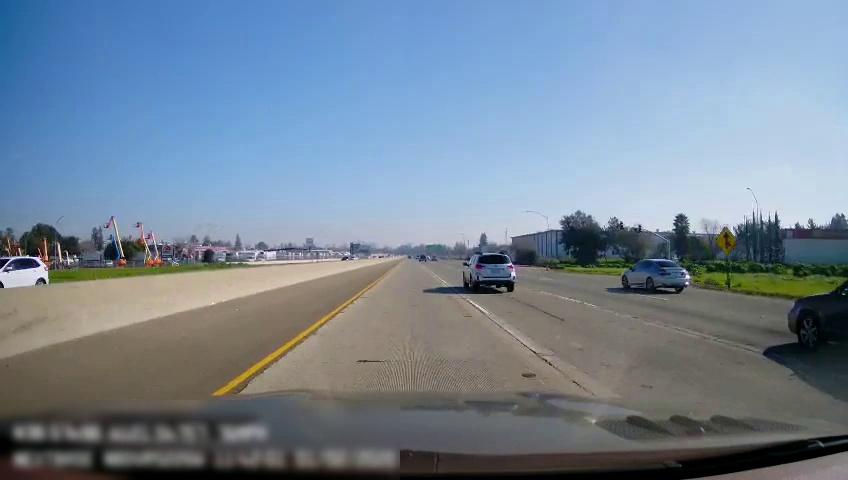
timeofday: Day
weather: Sunny
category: Vehicles | SUV
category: Drivable Space
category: Vehicles | SUV
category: Vehicles | Car
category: Vehicles | SUV
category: Lanes | Current Lane
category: Lanes | Current Lane
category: Lanes | Current Lane
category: Lanes | Alternate Lane
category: Traffic | Signs
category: Traffic | Signs